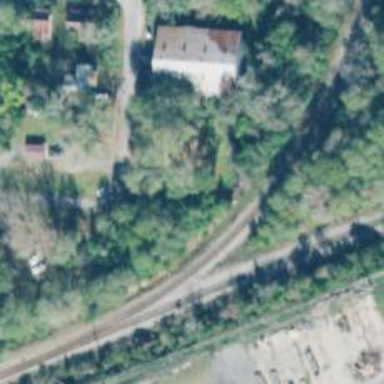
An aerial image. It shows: Abandoned spur railway.